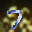
Label: 7